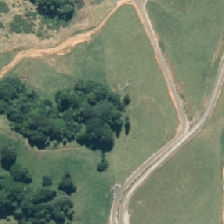
Land cover: indigenous_forest